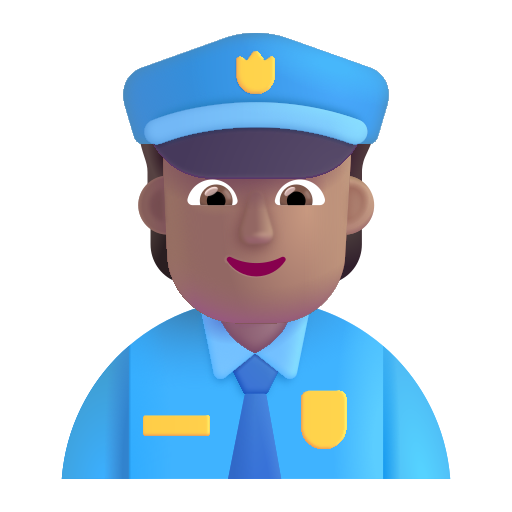
police officer color